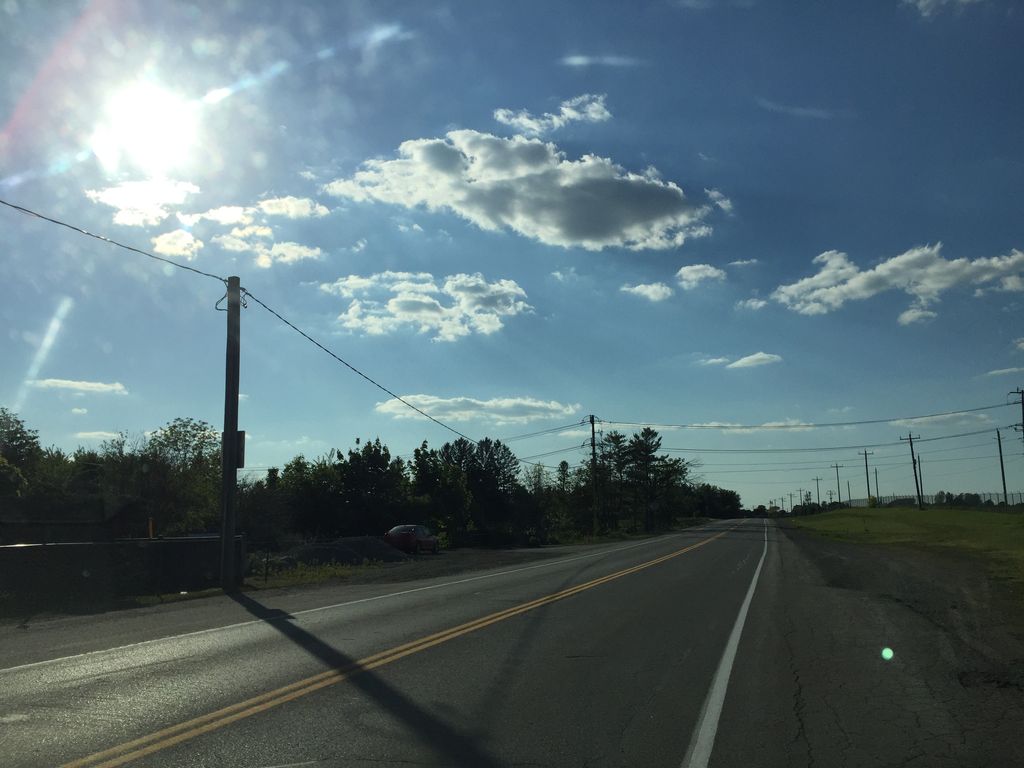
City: kitchener-waterloo